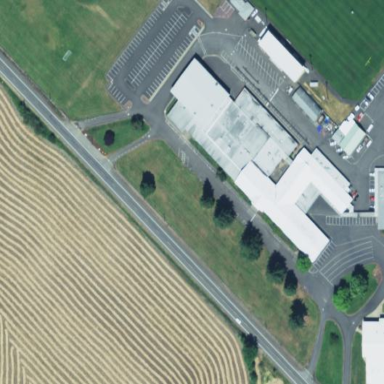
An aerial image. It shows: School.